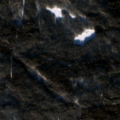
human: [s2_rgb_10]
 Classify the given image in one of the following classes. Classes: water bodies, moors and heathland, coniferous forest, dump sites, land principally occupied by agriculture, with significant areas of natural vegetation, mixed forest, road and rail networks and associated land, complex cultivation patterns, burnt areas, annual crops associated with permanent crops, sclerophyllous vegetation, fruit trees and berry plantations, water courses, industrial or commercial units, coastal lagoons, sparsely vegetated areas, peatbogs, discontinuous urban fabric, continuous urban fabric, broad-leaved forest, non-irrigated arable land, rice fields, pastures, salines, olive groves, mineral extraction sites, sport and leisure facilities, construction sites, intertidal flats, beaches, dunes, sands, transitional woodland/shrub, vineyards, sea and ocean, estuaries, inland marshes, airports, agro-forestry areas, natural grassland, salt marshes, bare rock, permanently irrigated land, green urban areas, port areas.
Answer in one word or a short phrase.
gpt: coniferous forest, mixed forest